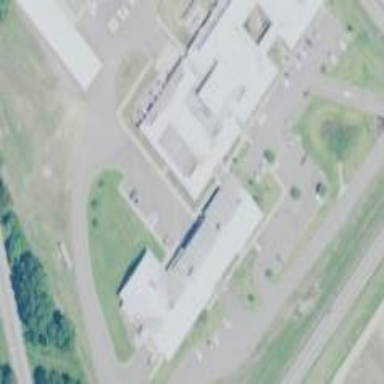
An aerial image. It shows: Government office building.